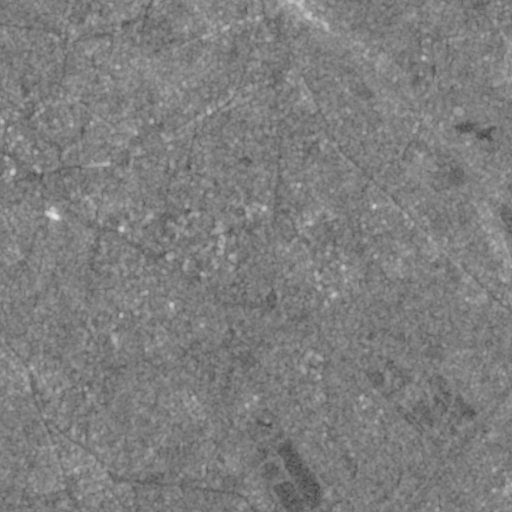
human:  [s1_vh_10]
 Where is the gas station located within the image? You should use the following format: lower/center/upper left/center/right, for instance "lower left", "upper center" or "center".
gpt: The gas station is located in the upper center of the image.
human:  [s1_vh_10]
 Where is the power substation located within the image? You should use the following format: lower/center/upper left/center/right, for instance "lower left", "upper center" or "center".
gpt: The power substation is located in the center right of the image.
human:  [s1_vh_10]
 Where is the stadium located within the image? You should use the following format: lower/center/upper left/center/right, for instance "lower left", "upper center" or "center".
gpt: The stadium is located in the upper right of the image.
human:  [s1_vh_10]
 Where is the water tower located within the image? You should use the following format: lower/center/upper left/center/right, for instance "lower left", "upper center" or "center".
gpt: The water tower is located in the upper left of the image.
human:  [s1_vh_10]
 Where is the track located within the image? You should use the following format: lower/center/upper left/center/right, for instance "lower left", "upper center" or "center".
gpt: There is no track in the image.

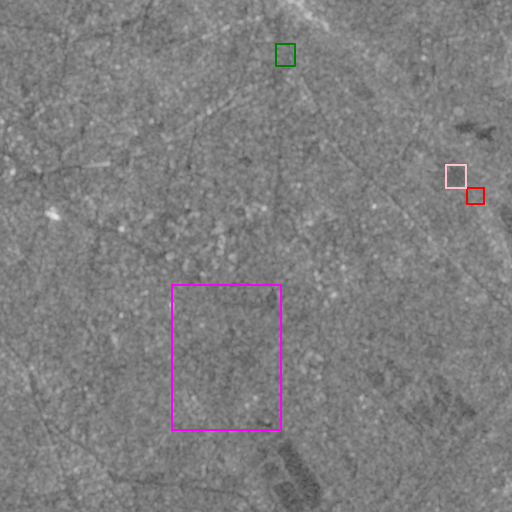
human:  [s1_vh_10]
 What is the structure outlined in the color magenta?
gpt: The structure outlined in magenta is a park.
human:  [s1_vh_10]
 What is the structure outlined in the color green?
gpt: The structure outlined in green is a parking lot.
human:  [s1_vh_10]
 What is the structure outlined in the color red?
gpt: The structure outlined in red is a power substation.
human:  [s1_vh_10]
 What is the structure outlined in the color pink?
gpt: The structure outlined in pink is a stadium.
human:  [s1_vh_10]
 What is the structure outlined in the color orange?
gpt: There is no orange outline.